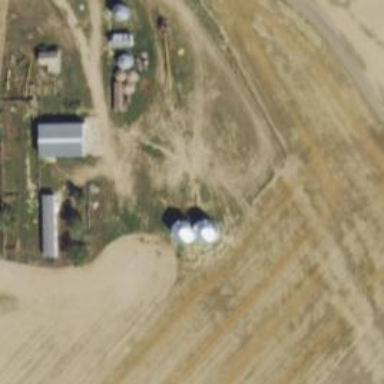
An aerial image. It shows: Silo.